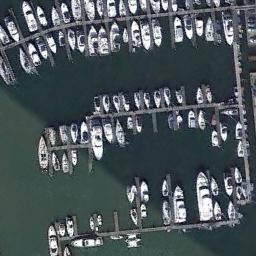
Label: harbor